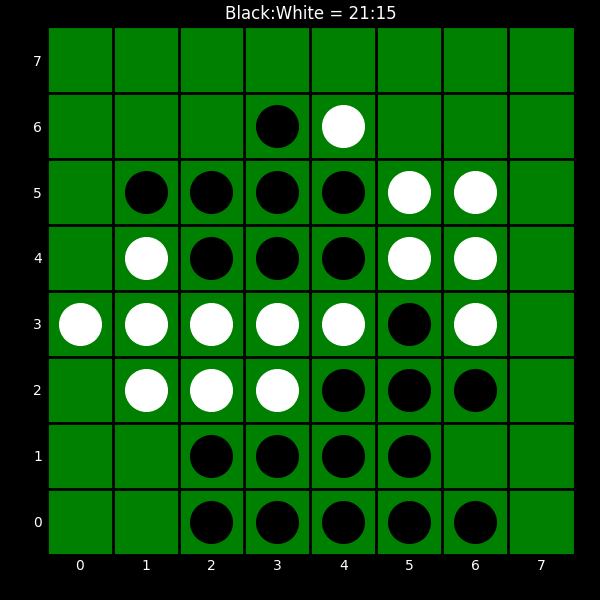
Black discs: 21
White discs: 15